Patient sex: M
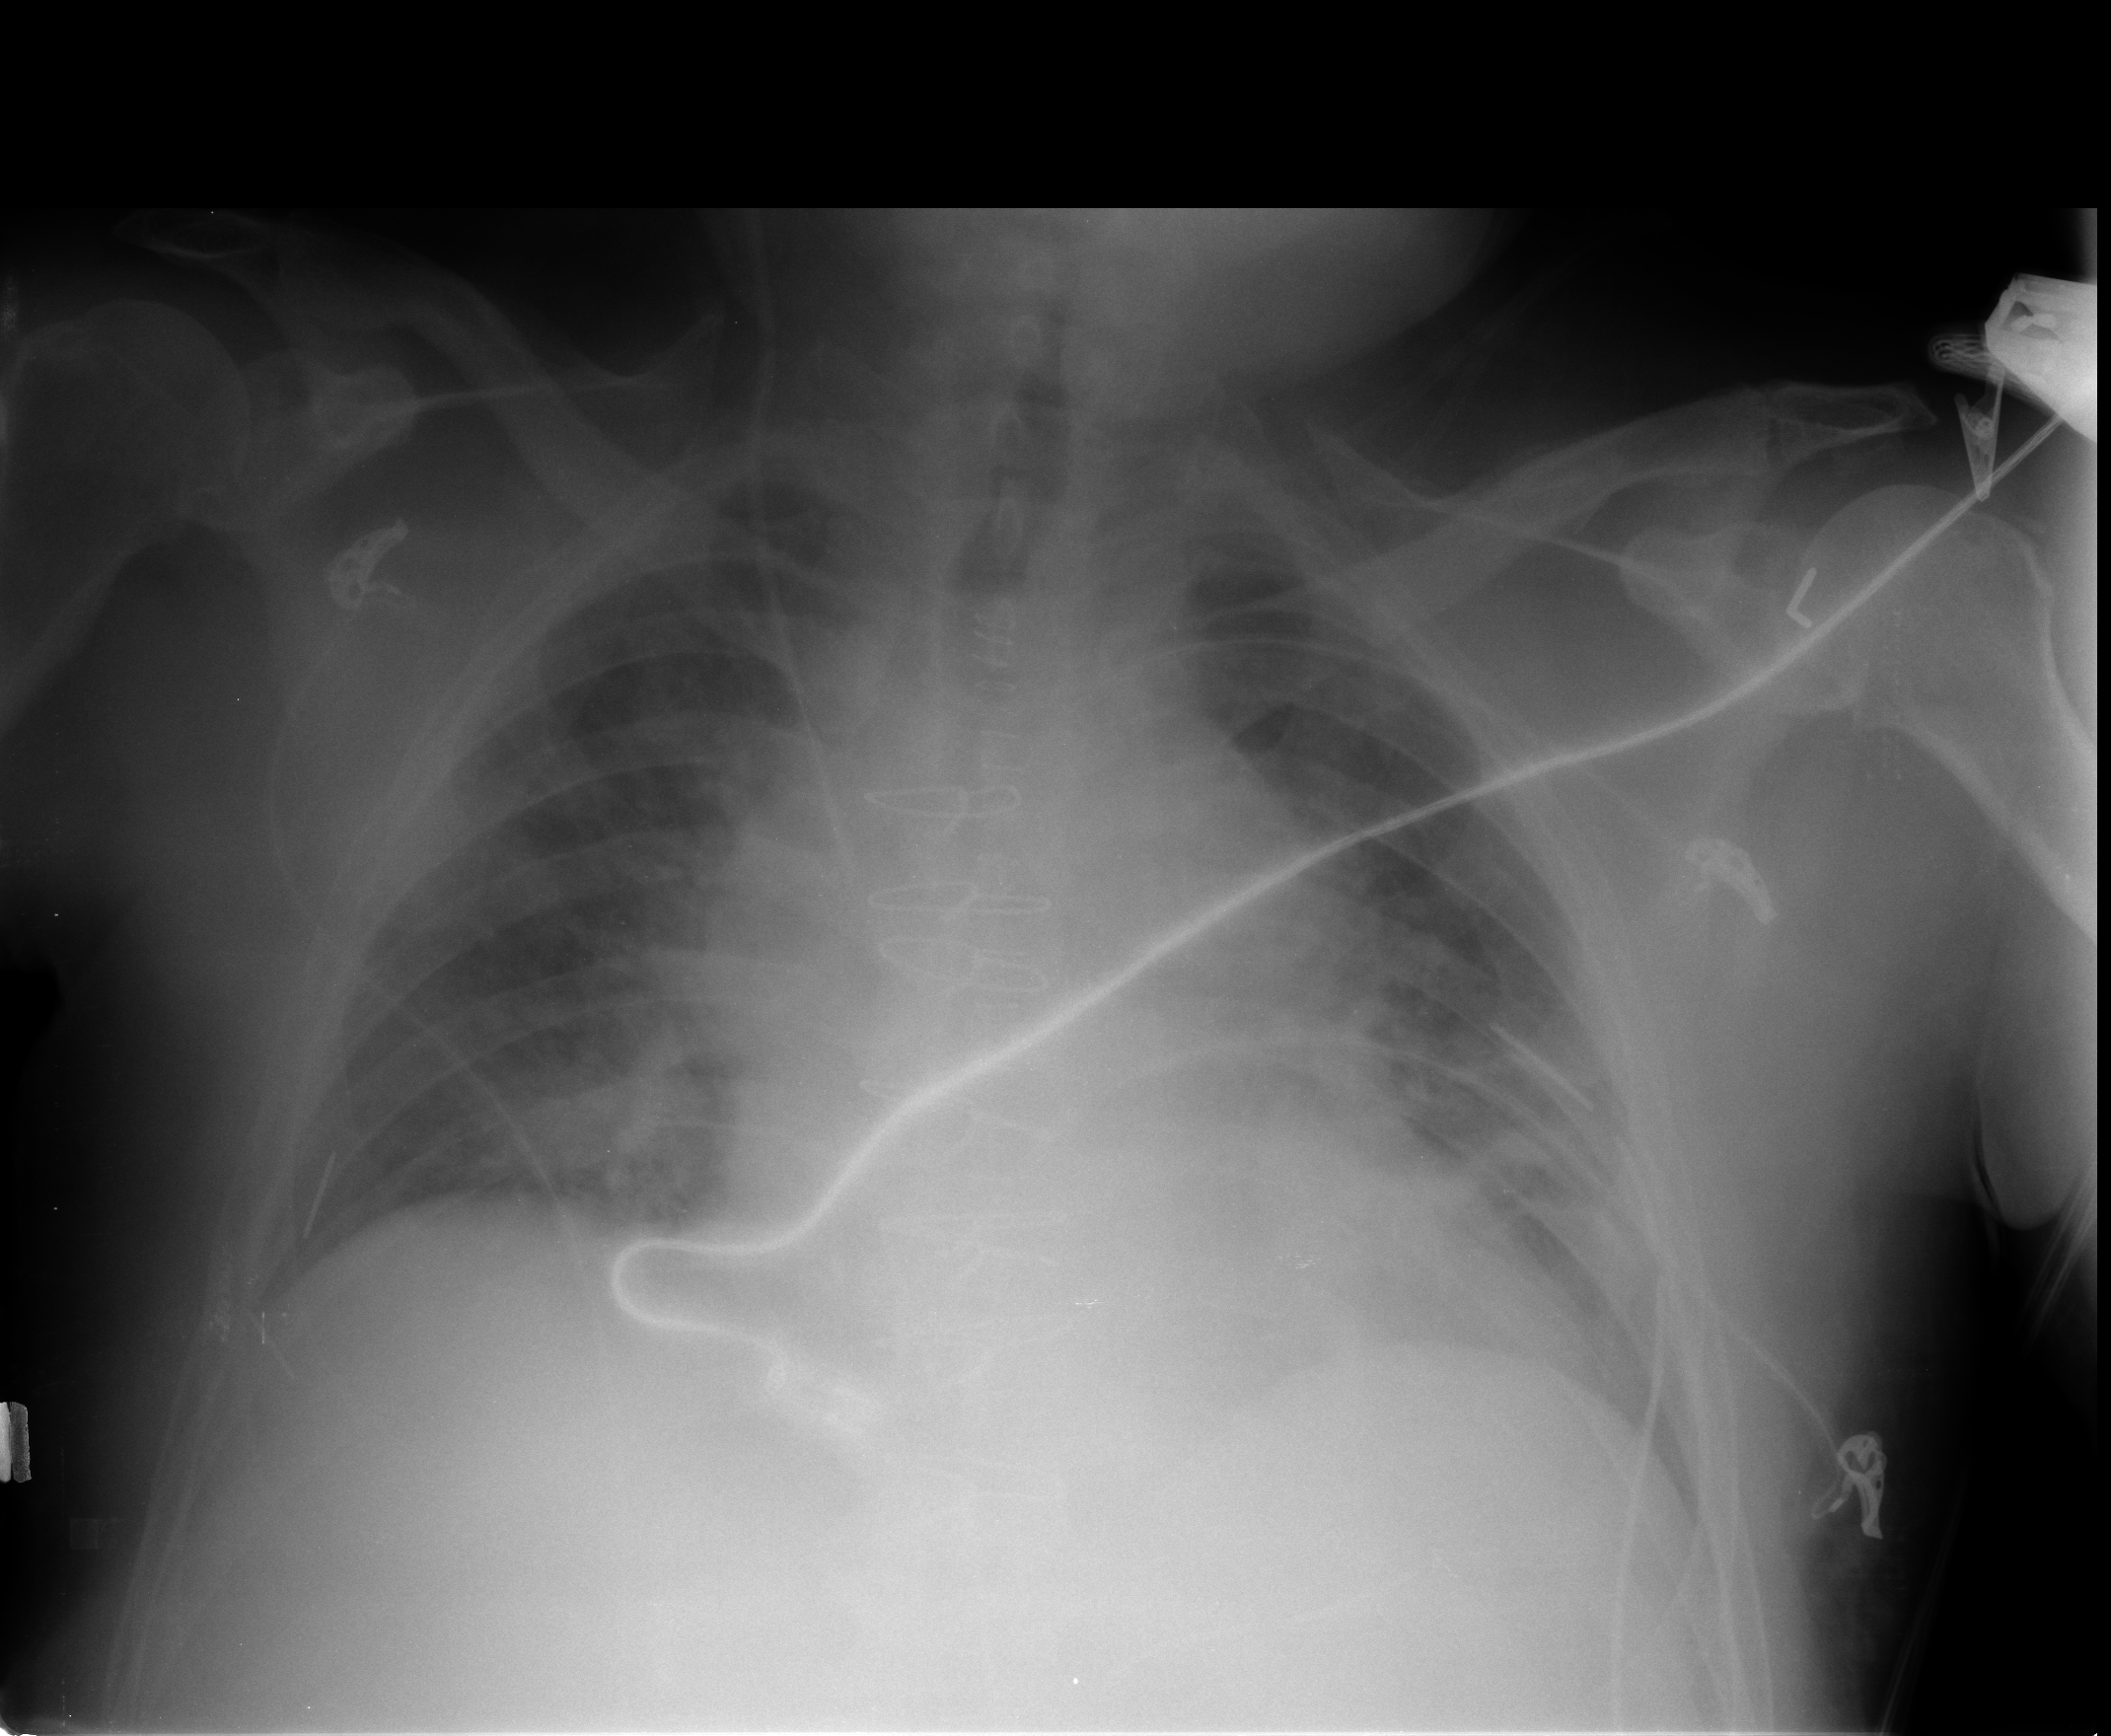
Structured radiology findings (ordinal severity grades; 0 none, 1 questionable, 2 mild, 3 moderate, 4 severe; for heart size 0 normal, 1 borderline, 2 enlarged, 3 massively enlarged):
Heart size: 2
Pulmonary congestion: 3
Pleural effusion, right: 0
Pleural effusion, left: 0
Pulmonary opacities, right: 3
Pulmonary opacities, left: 2
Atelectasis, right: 2
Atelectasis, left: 2